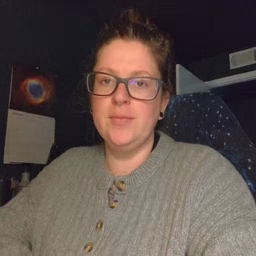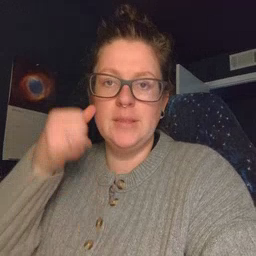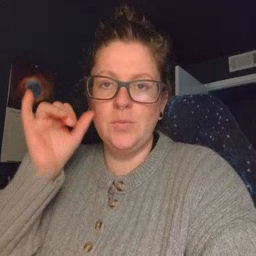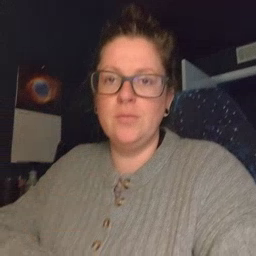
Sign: cow